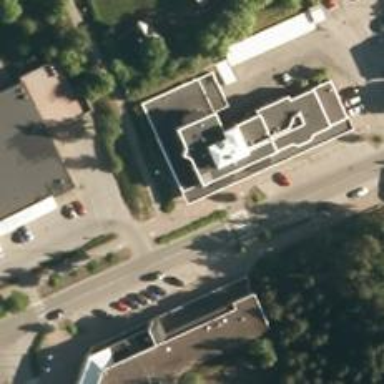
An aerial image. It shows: Pharmacy providing healthcare services.